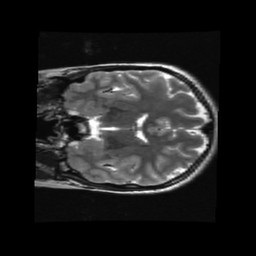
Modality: T2w
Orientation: coronal
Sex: female
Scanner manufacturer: ge
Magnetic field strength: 3 T
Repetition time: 5 s
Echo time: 0.101 s